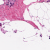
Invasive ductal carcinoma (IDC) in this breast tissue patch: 0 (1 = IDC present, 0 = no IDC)